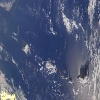
Label: water